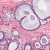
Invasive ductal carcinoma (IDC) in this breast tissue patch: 0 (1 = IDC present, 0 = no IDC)